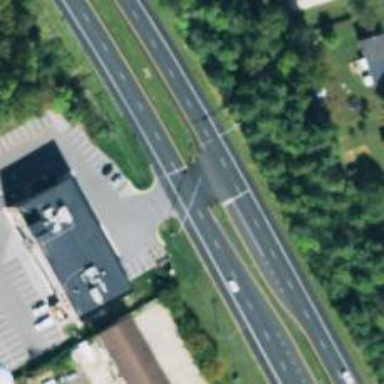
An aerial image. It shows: Trunk link highway.